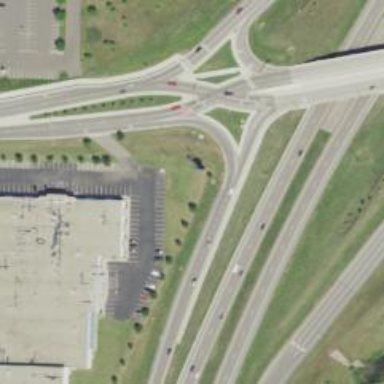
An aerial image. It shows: Trunk link highway with diverging diamond interchange (DDI) junction.